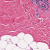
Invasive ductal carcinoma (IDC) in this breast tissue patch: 0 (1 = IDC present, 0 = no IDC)